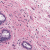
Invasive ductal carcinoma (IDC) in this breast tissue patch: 0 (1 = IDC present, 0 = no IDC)